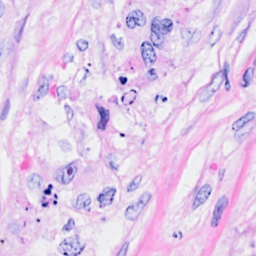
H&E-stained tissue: Breast